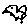
Label: bird